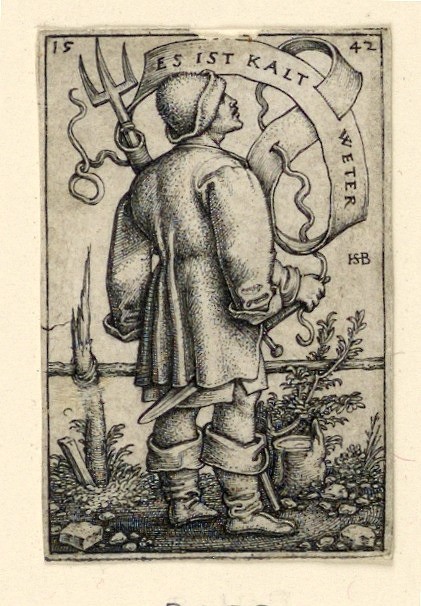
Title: The Weather Peasant: "Es ist kalt Weter"
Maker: Hans Sebald Beham, German, 1500–1550
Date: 1542
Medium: Engraving on laid paper
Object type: print
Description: Vertical rectangle. A peasant woman is represented turned to the left, in profile. She holds a rake in her left hand, and in the other some turnips.